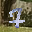
Label: 7